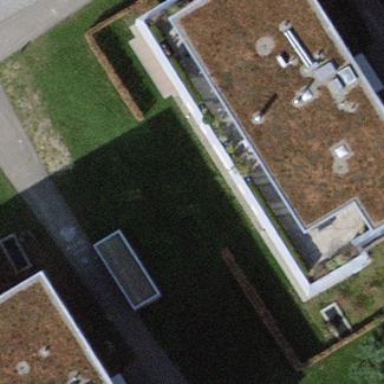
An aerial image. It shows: White residential building with flat roof.